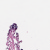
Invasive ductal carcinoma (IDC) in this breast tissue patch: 0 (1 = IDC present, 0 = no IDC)